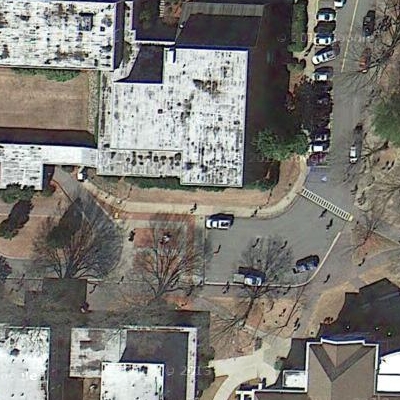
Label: cIndustry